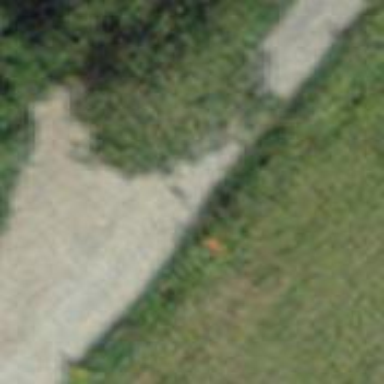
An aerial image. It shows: Pole supporting pipeline marker with roof cover.